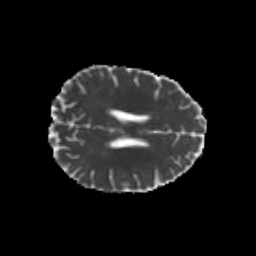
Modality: MD
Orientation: axial
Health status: healthy
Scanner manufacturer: philips
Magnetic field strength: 3 T
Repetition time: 6.964 s
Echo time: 0.092 s